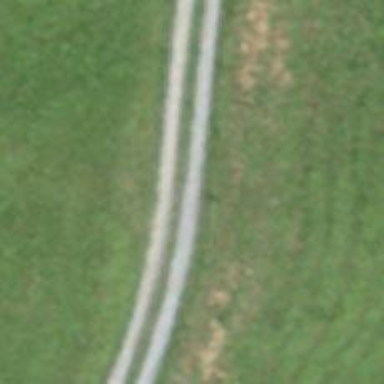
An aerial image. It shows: Track with grade3 tracktype.